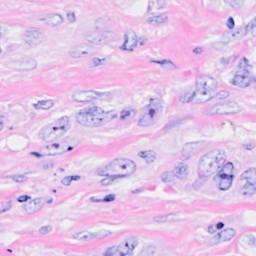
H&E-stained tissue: Breast